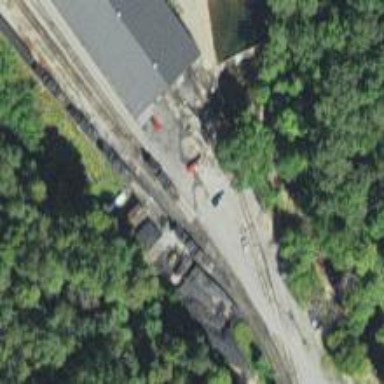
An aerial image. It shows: Preserved railway.